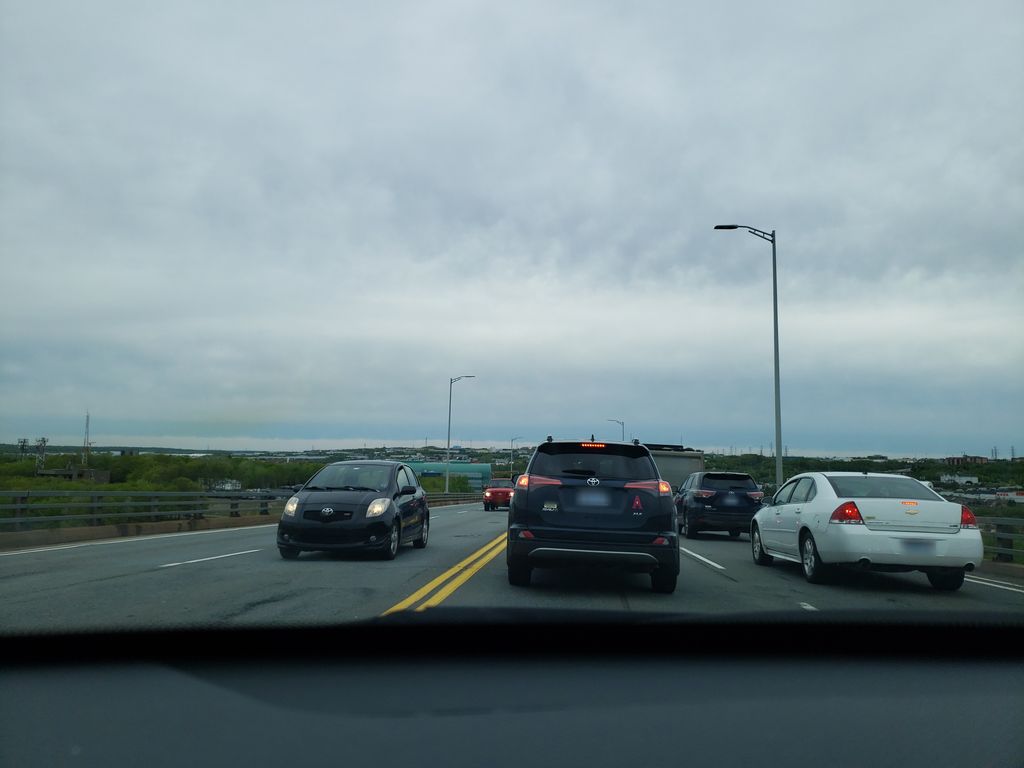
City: halifax